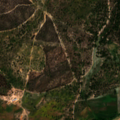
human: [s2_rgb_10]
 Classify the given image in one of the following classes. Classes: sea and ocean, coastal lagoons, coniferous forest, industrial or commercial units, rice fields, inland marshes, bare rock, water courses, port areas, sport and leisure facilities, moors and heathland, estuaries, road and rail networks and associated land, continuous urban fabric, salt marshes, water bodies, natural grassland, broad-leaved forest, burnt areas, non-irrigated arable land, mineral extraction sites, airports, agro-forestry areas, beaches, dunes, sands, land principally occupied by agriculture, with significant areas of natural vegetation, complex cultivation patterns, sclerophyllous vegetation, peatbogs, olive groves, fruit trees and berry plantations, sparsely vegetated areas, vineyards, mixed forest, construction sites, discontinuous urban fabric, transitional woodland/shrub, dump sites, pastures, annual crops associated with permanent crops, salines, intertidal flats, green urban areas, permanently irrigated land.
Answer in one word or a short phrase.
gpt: continuous urban fabric